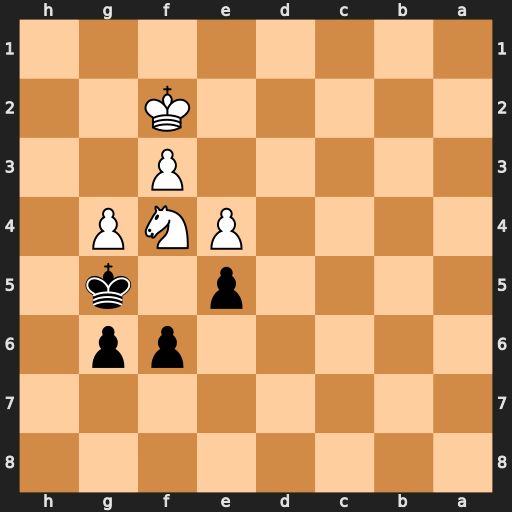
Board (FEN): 8/8/5pp1/4p1k1/4PNP1/5P2/5K2/8
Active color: b
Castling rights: -
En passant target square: -
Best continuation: Kxf4 Ke2 Kg3 g5 fxg5